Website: bh-photo
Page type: payment
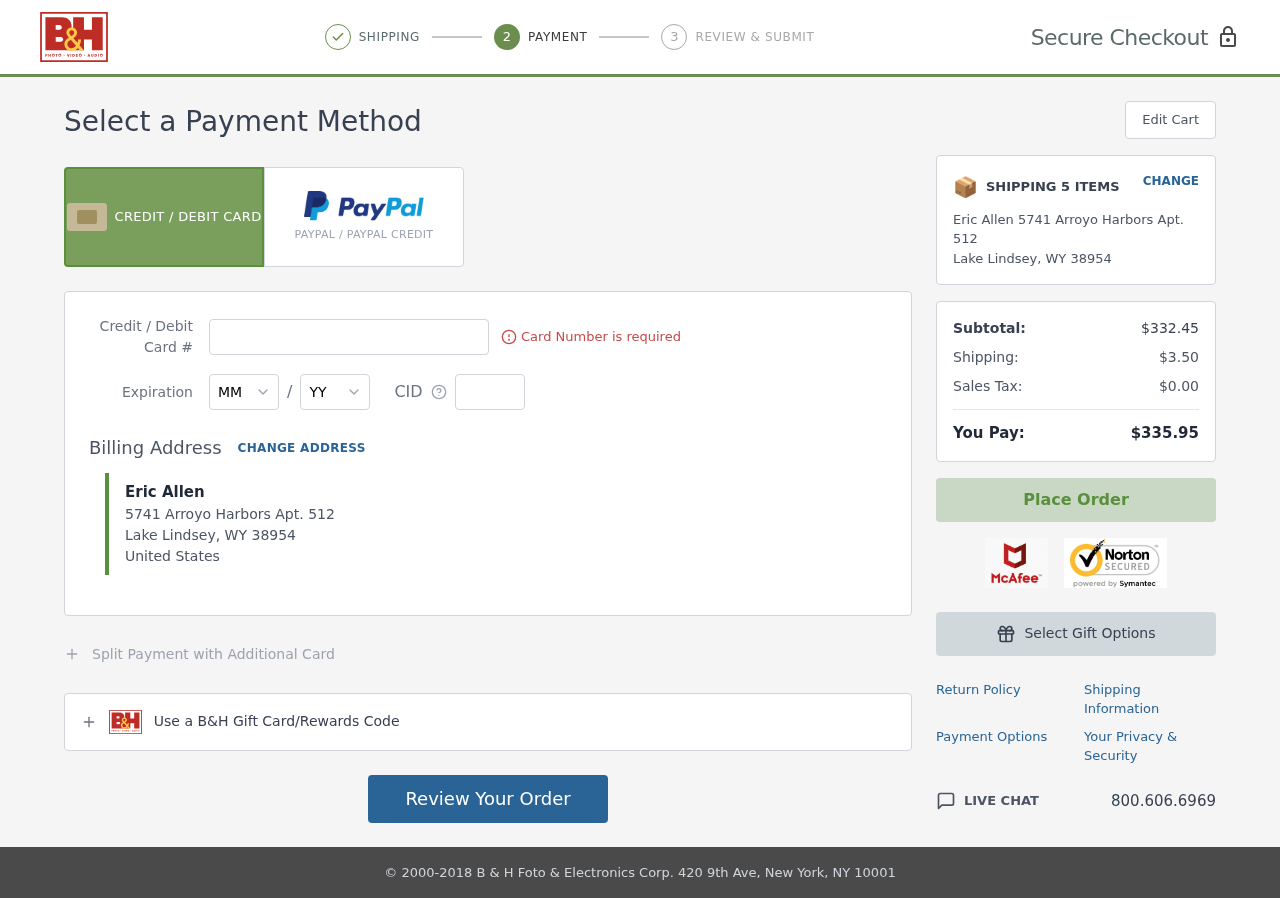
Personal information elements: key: PII_CARD_CVV
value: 285
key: PII_CARD_EXPIRY_MONTH
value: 12
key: PII_CARD_EXPIRY_YEAR
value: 26
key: PII_CARD_NUMBER
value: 4852 5423 1190 1385
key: PII_CITY
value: Lake Lindsey
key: PII_COUNTRY
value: United States
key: PII_FULLNAME
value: Eric Allen
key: PII_POSTCODE
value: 38954
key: PII_STATE_ABBR
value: WY
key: PII_STREET
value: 5741 Arroyo Harbors Apt. 512
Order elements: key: ORDER_NUM_ITEMS
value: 5
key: ORDER_SUBTOTAL
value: $332.45
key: ORDER_SHIPPING_COST
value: $3.50
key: ORDER_TAX
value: $0.00
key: ORDER_TOTAL
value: $335.95